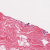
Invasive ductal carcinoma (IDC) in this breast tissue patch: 0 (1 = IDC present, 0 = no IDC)